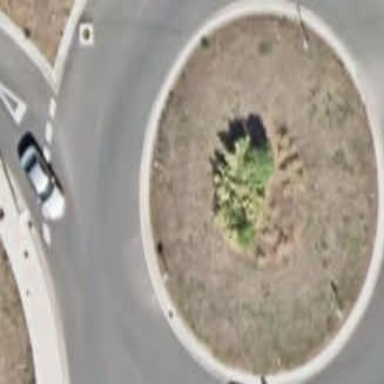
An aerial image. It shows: Tertiary road made of asphalt leading to roundabout junction.